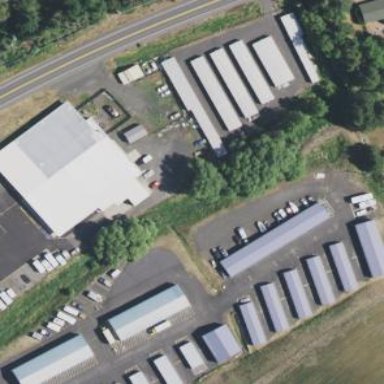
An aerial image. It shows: Commercial area with storage rental shop.